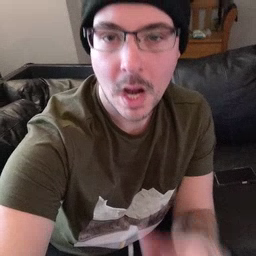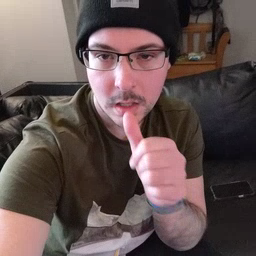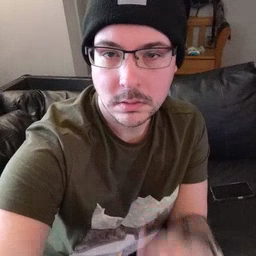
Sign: nuts